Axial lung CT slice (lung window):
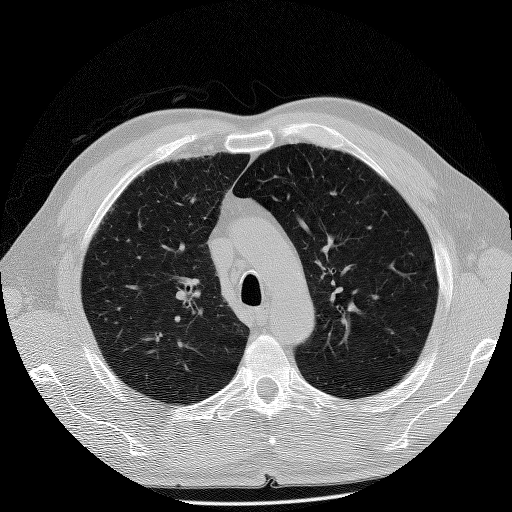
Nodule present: no